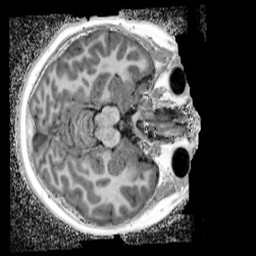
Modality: UNIT1_denoised
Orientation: axial
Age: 12
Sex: male
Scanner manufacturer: siemens
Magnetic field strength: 3 T
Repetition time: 4 s
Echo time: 0.00299 s